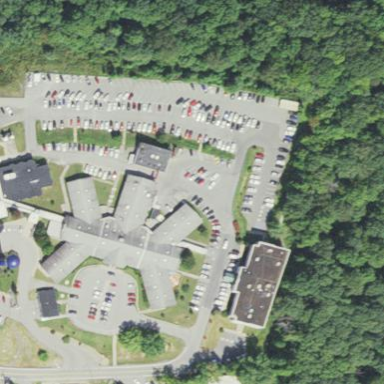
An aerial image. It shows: Clinic building.